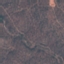
Land use / land cover class: HerbaceousVegetation